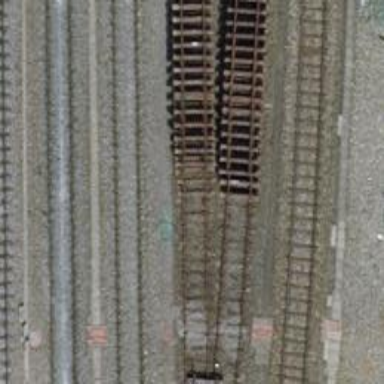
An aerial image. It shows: Single-track railway siding.